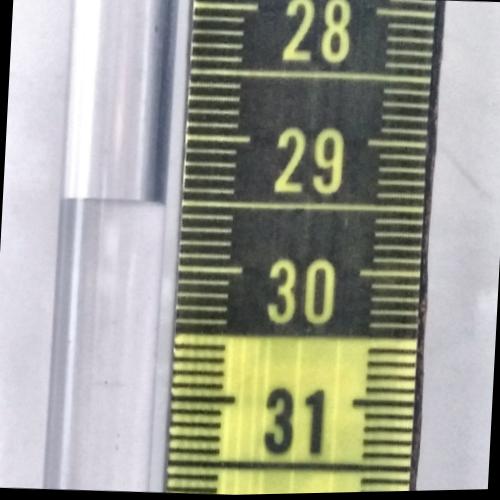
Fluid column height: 29.5 cm